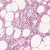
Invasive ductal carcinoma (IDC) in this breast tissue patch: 0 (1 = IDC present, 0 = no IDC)